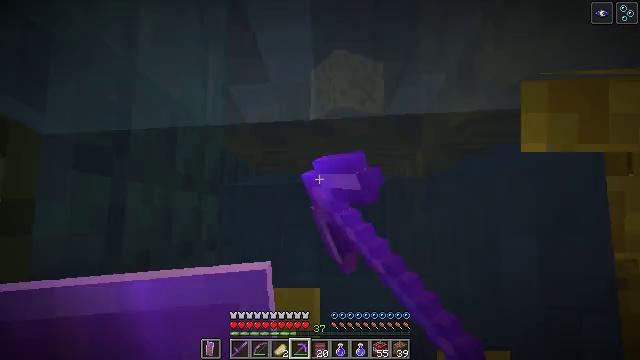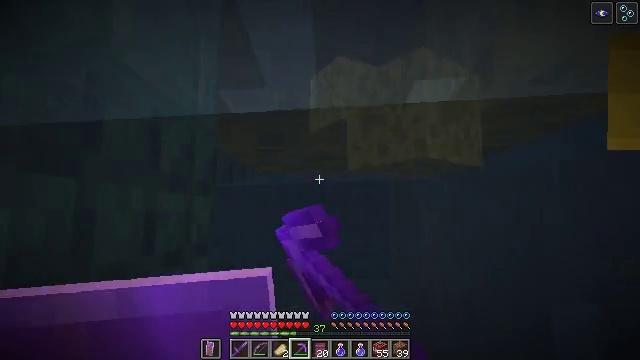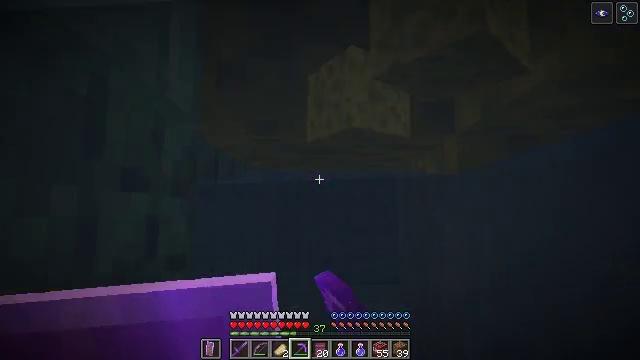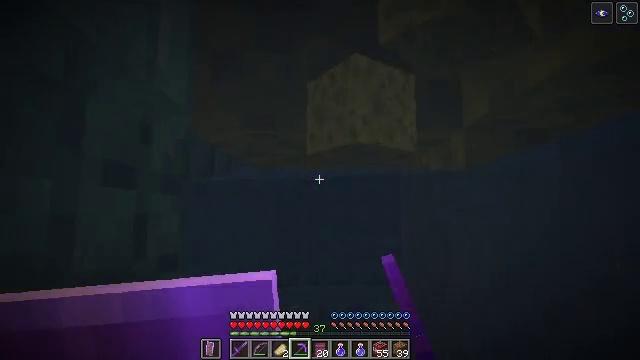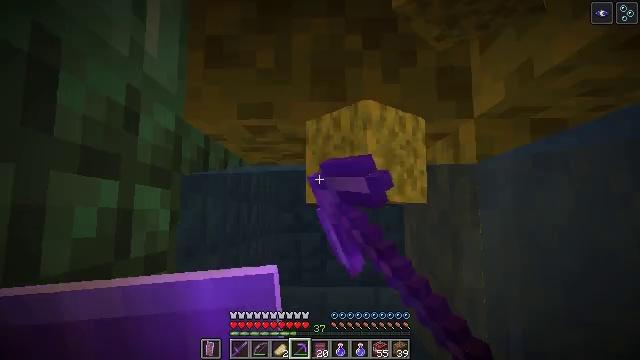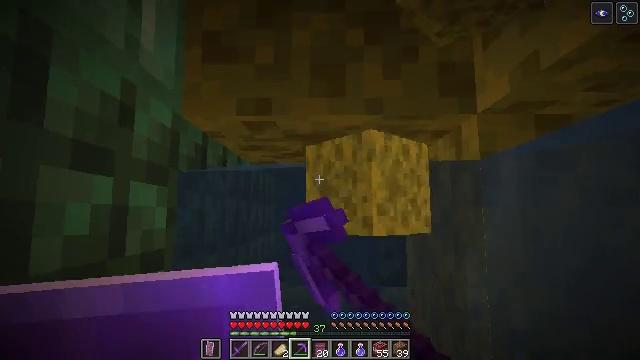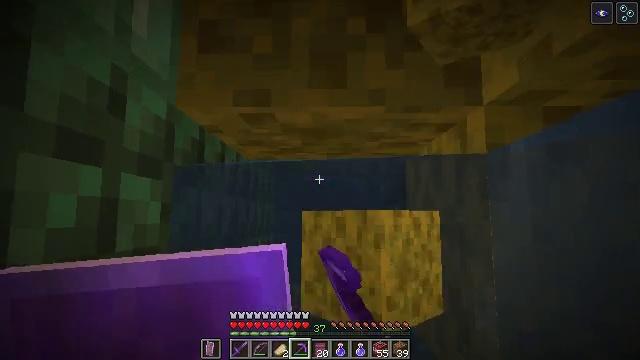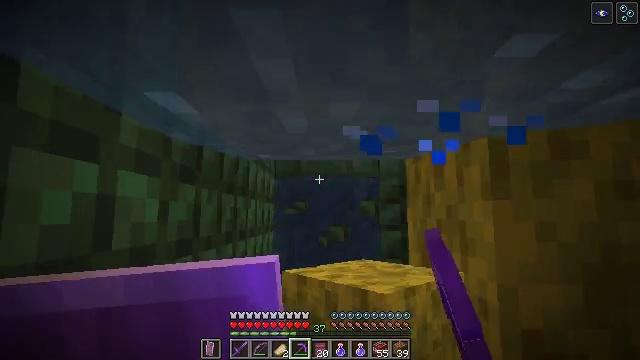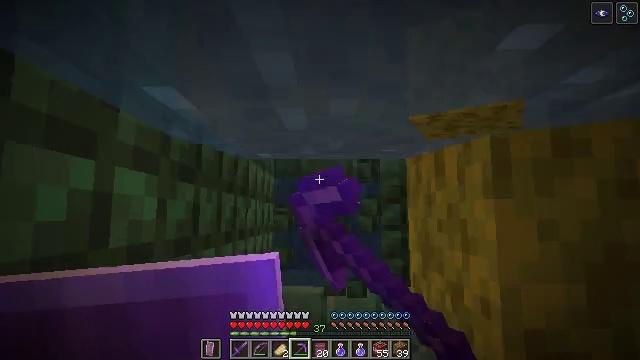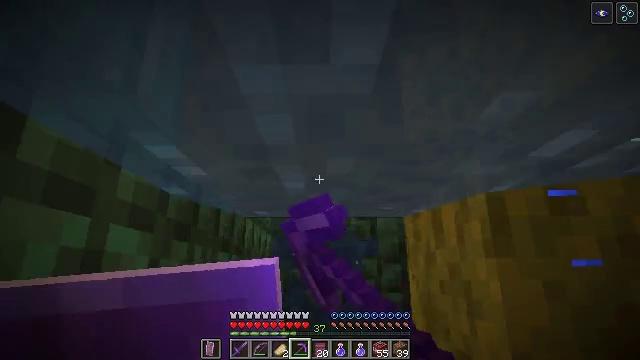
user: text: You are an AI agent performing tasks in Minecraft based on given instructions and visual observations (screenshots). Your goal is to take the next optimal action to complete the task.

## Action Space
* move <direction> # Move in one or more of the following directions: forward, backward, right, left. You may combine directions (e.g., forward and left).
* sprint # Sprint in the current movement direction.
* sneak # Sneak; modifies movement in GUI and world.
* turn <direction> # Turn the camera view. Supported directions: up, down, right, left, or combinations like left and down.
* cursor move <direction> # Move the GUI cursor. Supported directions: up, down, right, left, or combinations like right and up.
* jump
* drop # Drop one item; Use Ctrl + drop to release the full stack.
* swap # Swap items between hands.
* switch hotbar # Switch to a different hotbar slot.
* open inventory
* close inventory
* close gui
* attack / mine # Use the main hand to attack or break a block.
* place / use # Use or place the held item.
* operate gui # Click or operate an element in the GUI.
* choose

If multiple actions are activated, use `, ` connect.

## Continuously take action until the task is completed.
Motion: motion action
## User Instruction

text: Mine dark prismarine in an underwater monument.
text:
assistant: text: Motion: move forward, attack / mine
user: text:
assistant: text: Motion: attack / mine
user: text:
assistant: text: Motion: attack / mine
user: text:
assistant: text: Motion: attack / mine
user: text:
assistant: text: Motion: attack / mine
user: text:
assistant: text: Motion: attack / mine
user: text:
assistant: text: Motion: attack / mine
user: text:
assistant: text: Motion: attack / mine
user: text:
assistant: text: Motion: turn up, attack / mine
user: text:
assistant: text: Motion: no_op